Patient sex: F
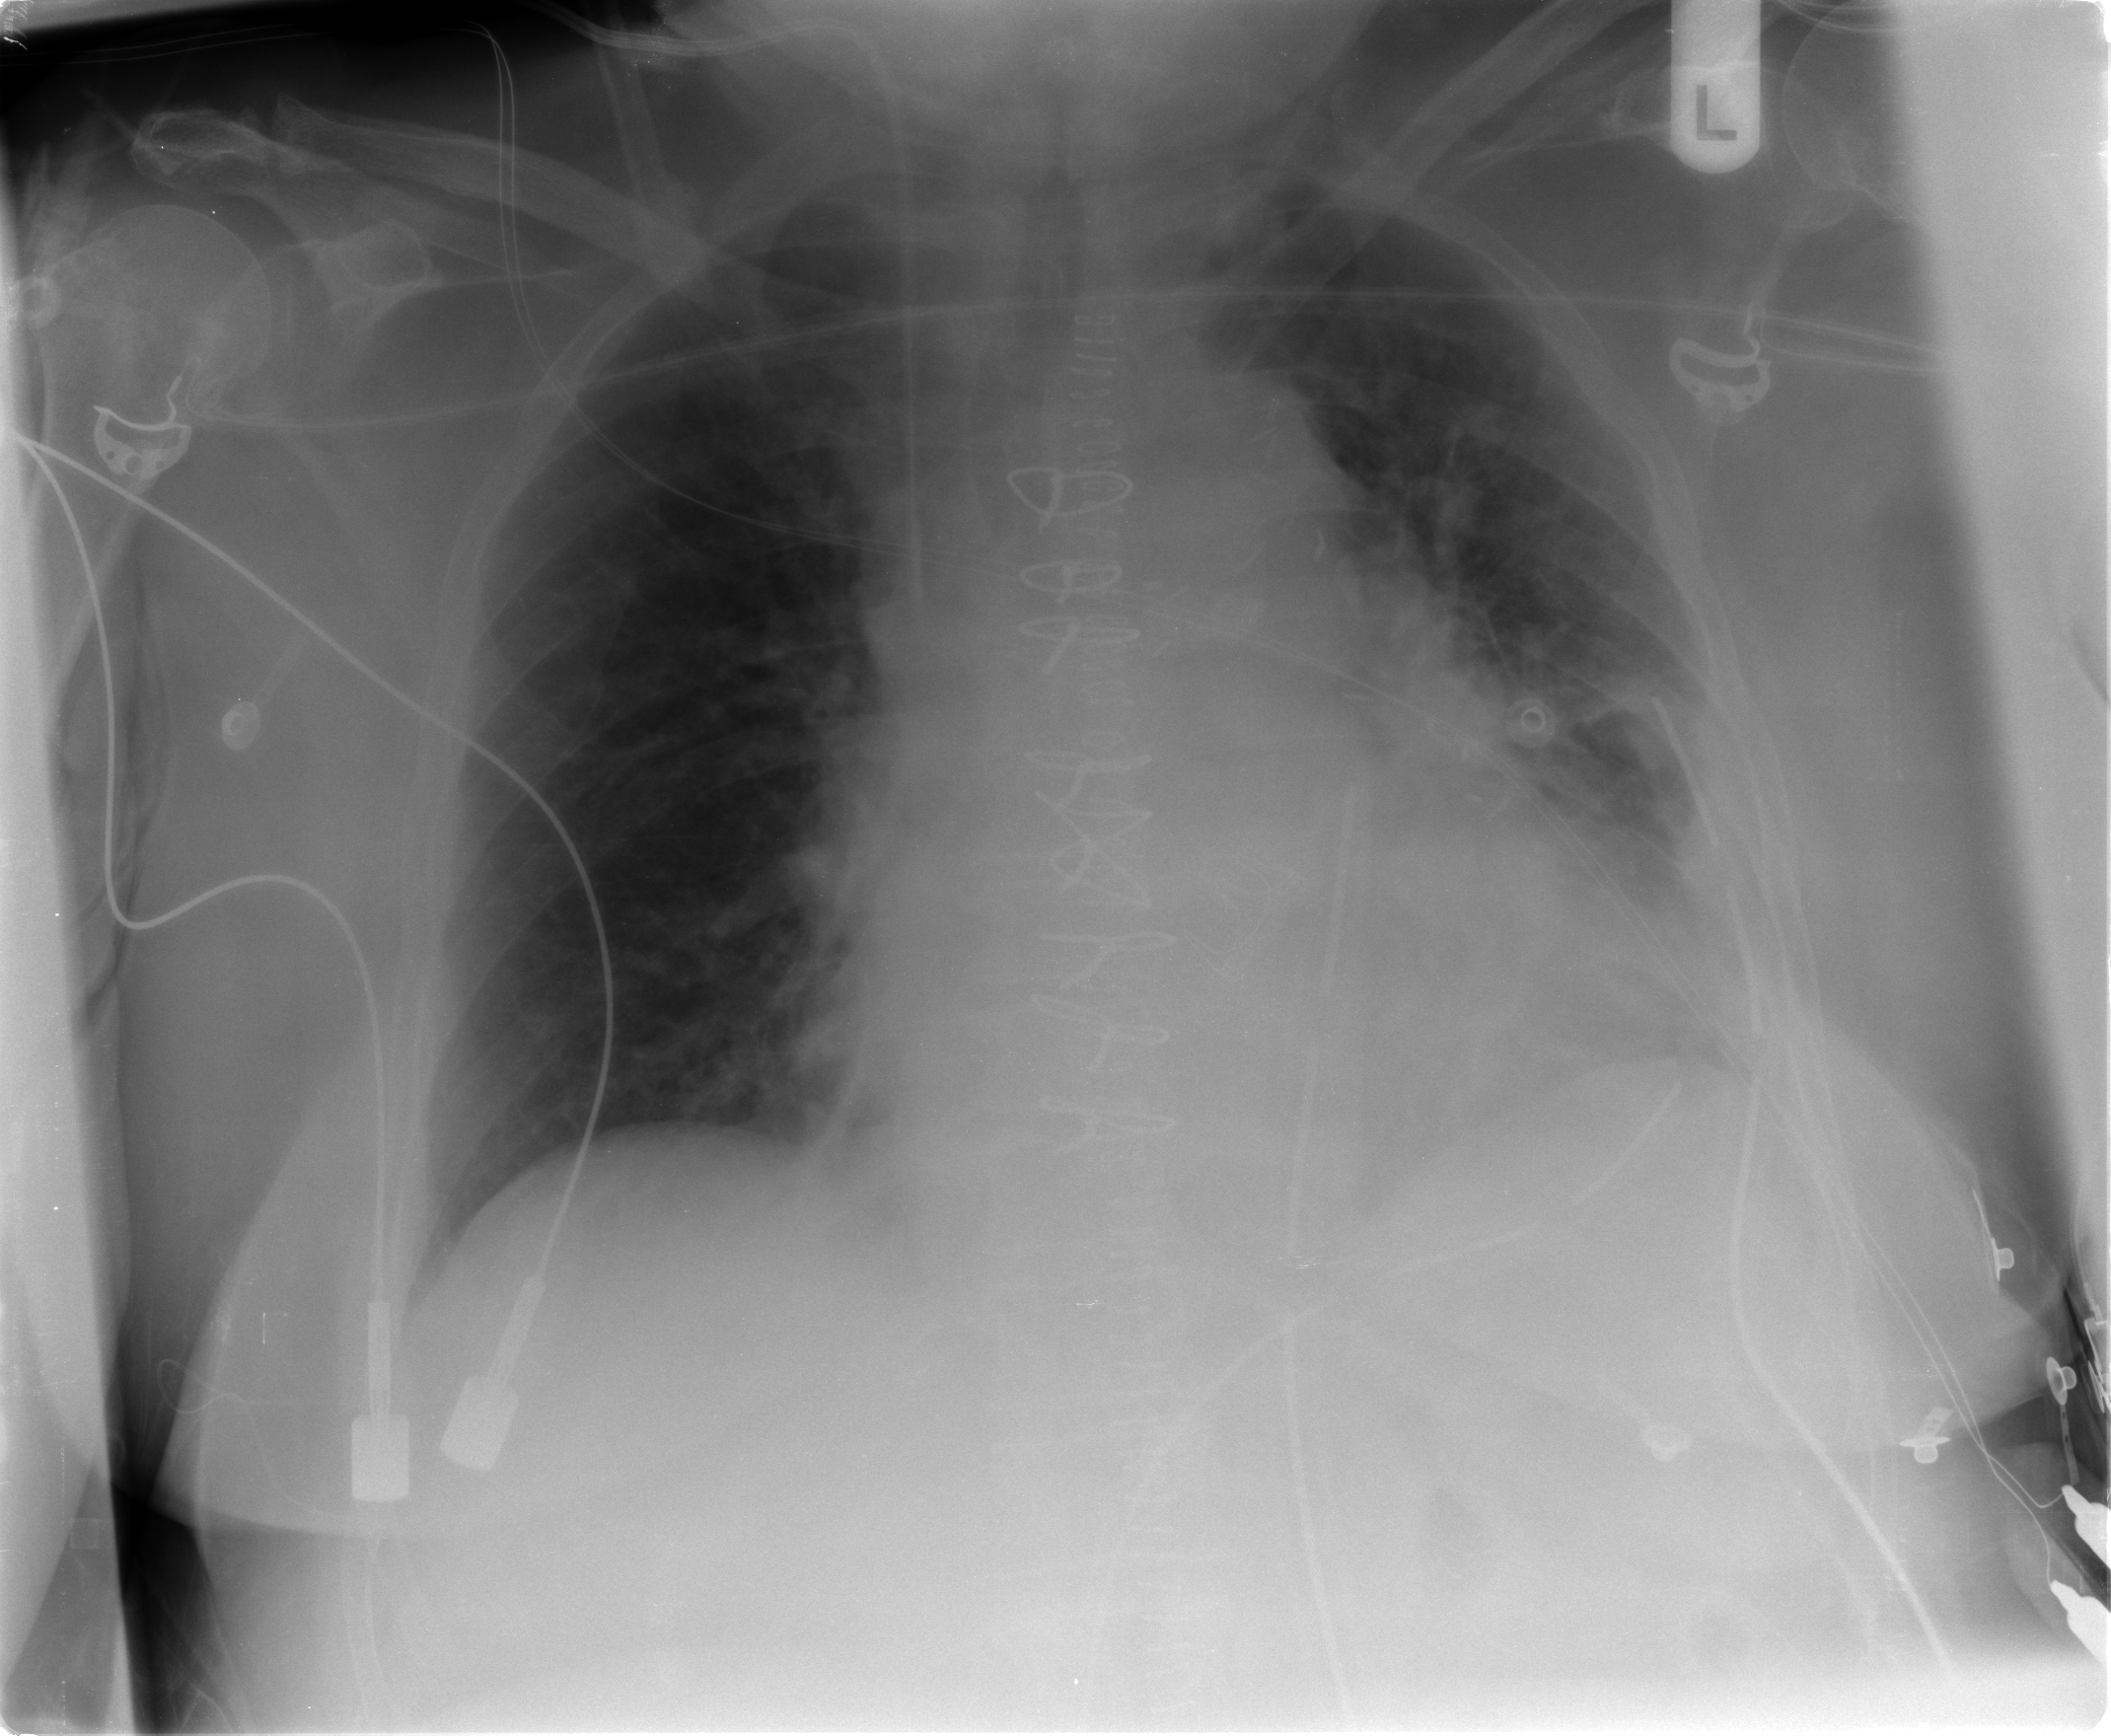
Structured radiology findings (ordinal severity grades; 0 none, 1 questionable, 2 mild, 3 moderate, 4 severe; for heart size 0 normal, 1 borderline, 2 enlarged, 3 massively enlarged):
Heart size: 2
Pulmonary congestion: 1
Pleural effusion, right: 0
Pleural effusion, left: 2
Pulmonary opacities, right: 0
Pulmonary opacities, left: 0
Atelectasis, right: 1
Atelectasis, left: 2